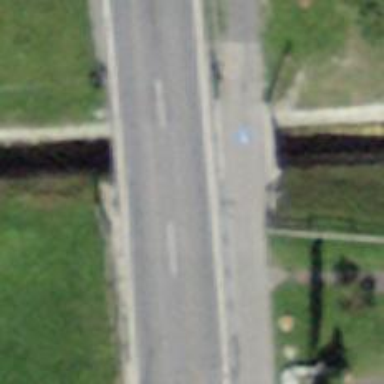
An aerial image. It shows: Tertiary road with asphalt surface on bridge. Designated lane for cycling is also present.